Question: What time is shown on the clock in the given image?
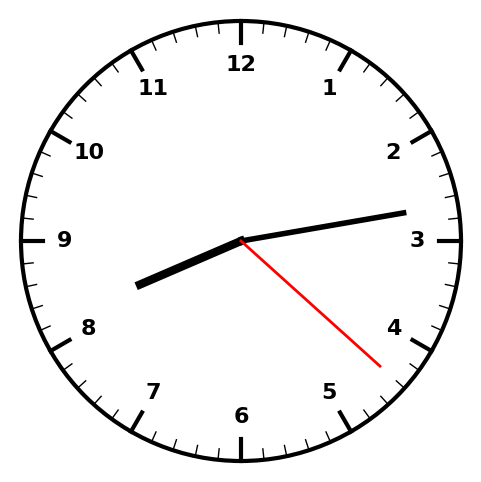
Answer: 08:13:22